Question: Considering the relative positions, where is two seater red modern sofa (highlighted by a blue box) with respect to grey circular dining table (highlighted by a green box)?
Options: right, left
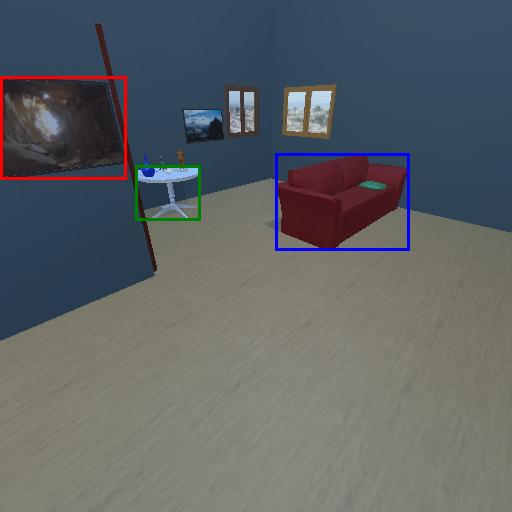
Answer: right